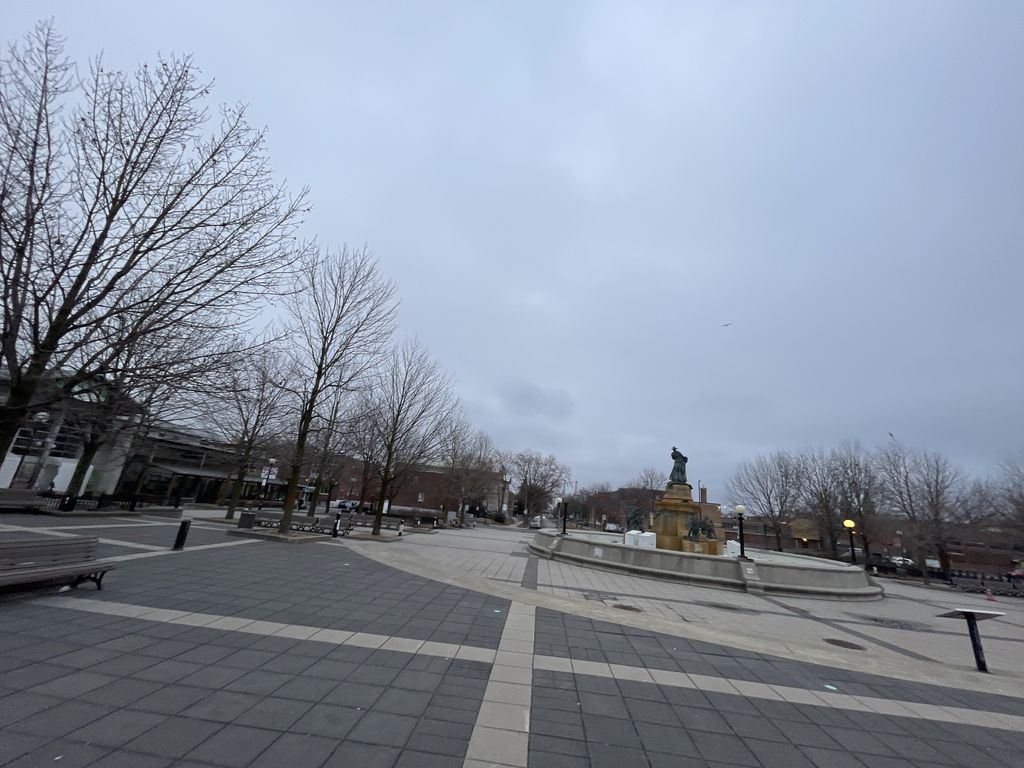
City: montreal